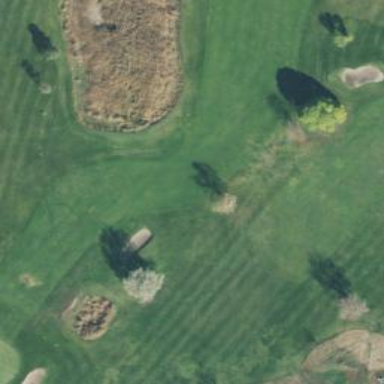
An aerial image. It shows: View of golf hole.